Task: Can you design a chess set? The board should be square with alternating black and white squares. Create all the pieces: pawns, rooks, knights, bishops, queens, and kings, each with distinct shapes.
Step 5592:
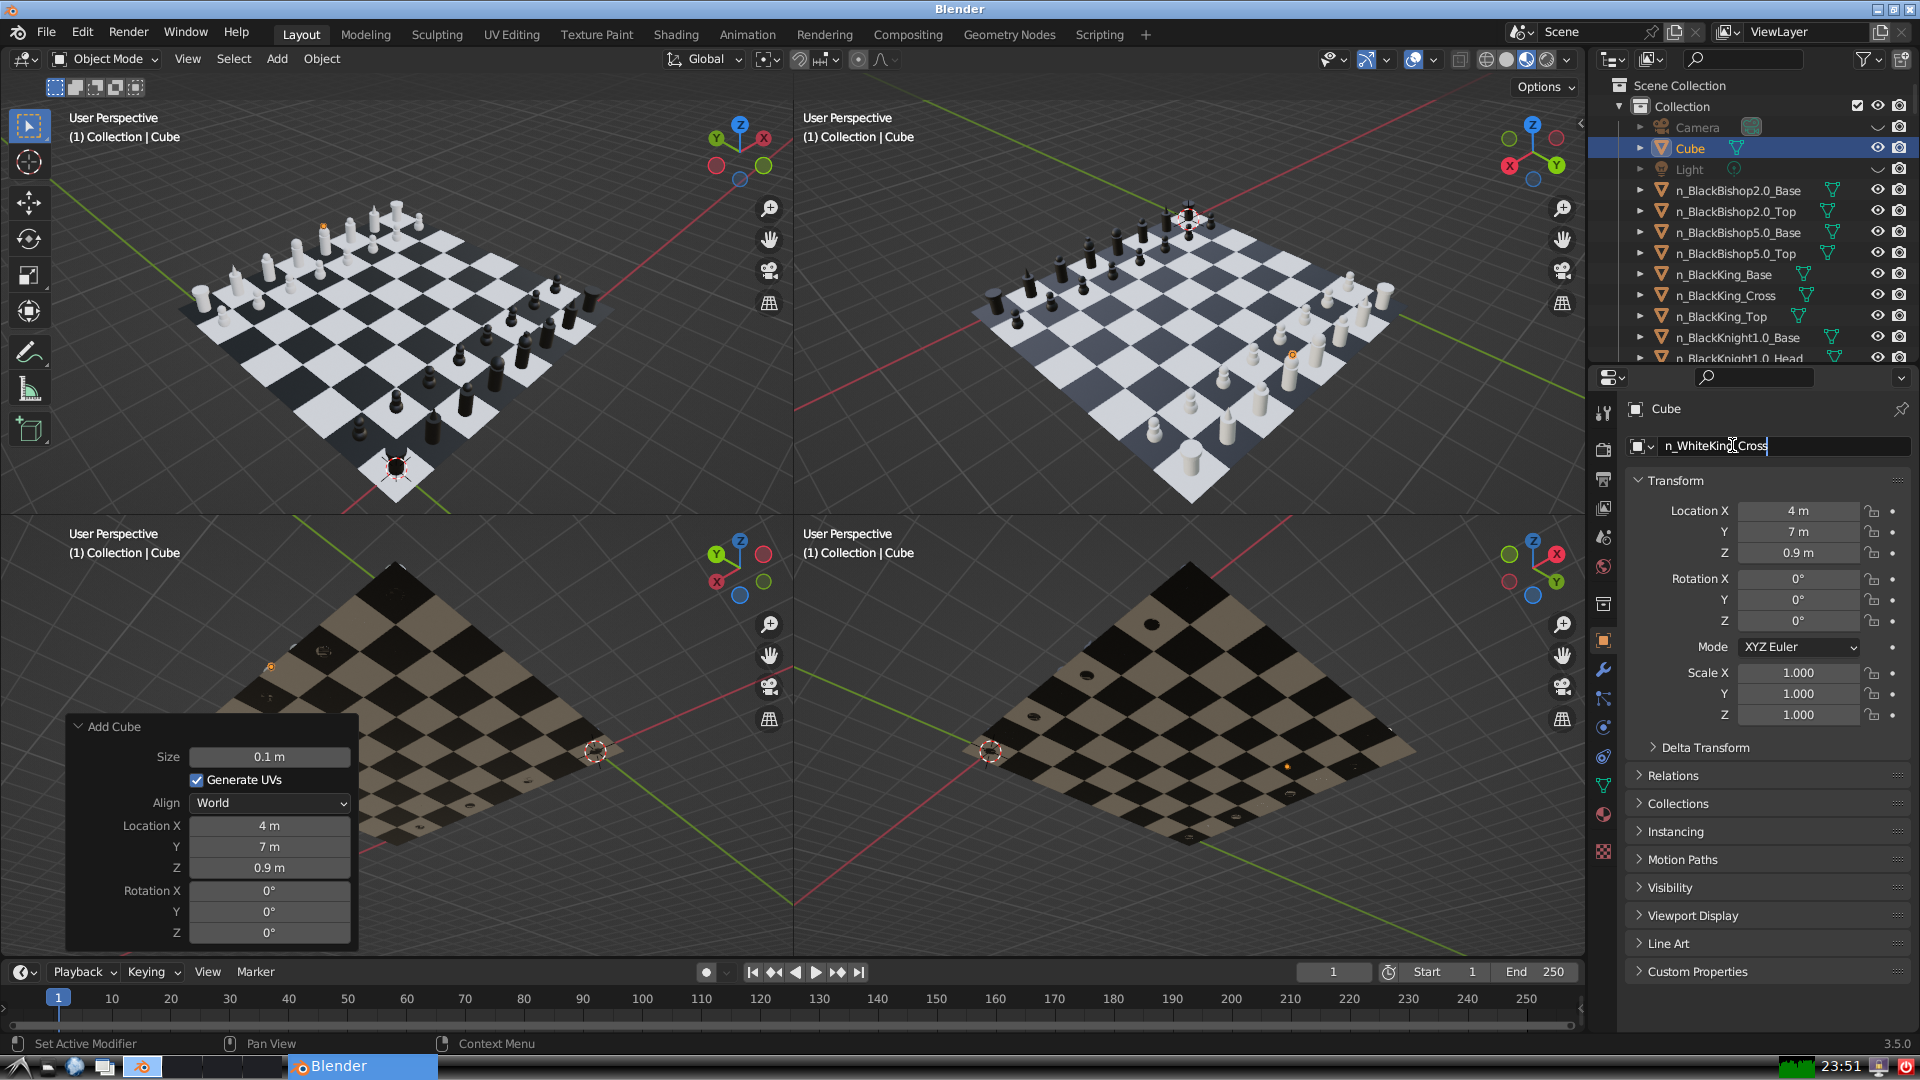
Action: {"key_press": ['Return']}